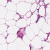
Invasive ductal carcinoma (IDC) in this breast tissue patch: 0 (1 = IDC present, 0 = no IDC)